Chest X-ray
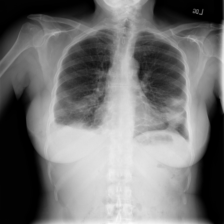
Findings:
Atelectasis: positive
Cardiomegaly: negative
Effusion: negative
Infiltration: negative
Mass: positive
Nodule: negative
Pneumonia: negative
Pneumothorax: negative
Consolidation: negative
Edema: negative
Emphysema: positive
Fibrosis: negative
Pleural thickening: negative
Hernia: negative